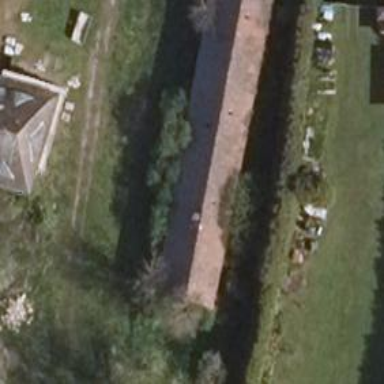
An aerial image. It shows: Farm building with gabled roof oriented along the structure.